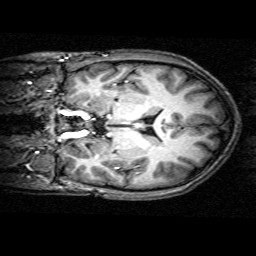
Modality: T1w
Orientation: coronal